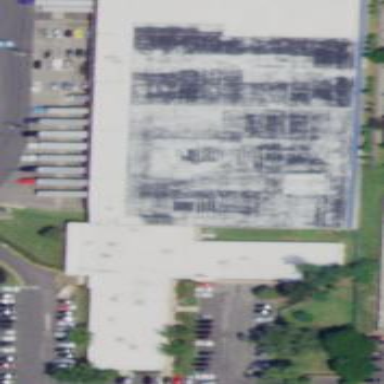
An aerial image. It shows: Commercial building.